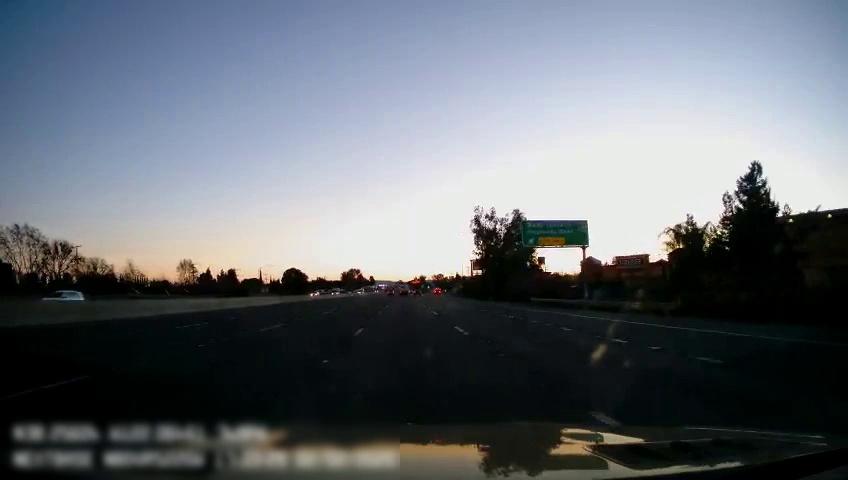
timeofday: Day
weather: Sunny
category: Drivable Space
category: Vehicles | Van
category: Vehicles | SUV
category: Vehicles | Car
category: Vehicles | Truck
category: Lanes | Current Lane
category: Lanes | Alternate Lane
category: Lanes | Alternate Lane
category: Lanes | Current Lane
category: Lanes | Alternate Lane
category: Lanes | Alternate Lane
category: Traffic | Signs